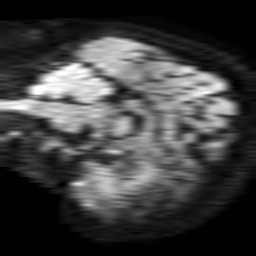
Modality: TRACE
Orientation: sagittal
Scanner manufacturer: philips
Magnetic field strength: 1.5 T
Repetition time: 3.265 s
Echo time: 0.06922 s